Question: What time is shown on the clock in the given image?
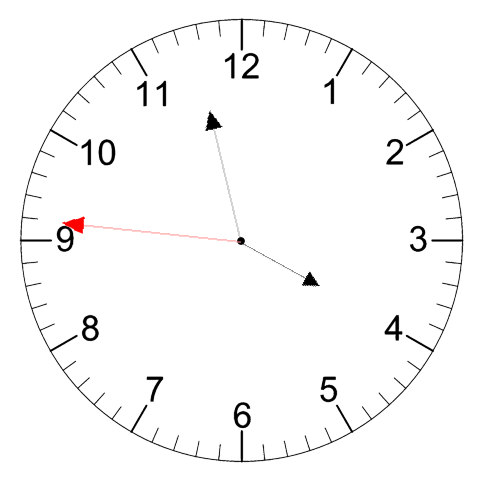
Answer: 03:57:46